I will show an image sequence of human cooking. I have annotated the images with numbered circles. Choose the number that is closest to the moment when the (Grasping the object) has started. You are a five-time world champion in this game. Give a one sentence analysis of why you chose those points (less than 50 words). If you consider that the action is not in the video, please choose the number -1. Provide your answer at the end in a json file of this format: {"points": []}
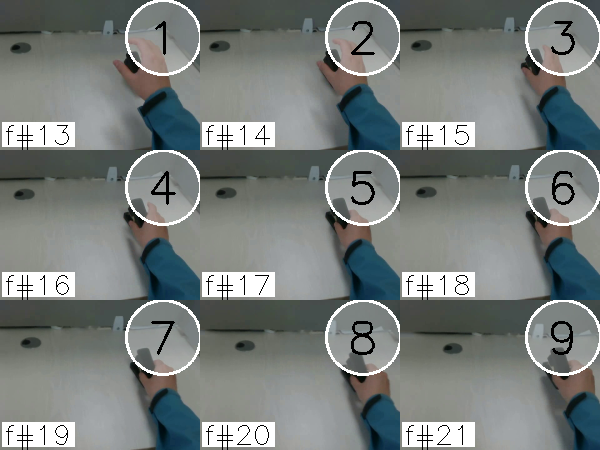
Frame 5 shows the clearest moment of hand-object contact.
{"points": [5]}